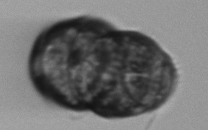
Label: Margalefidinium